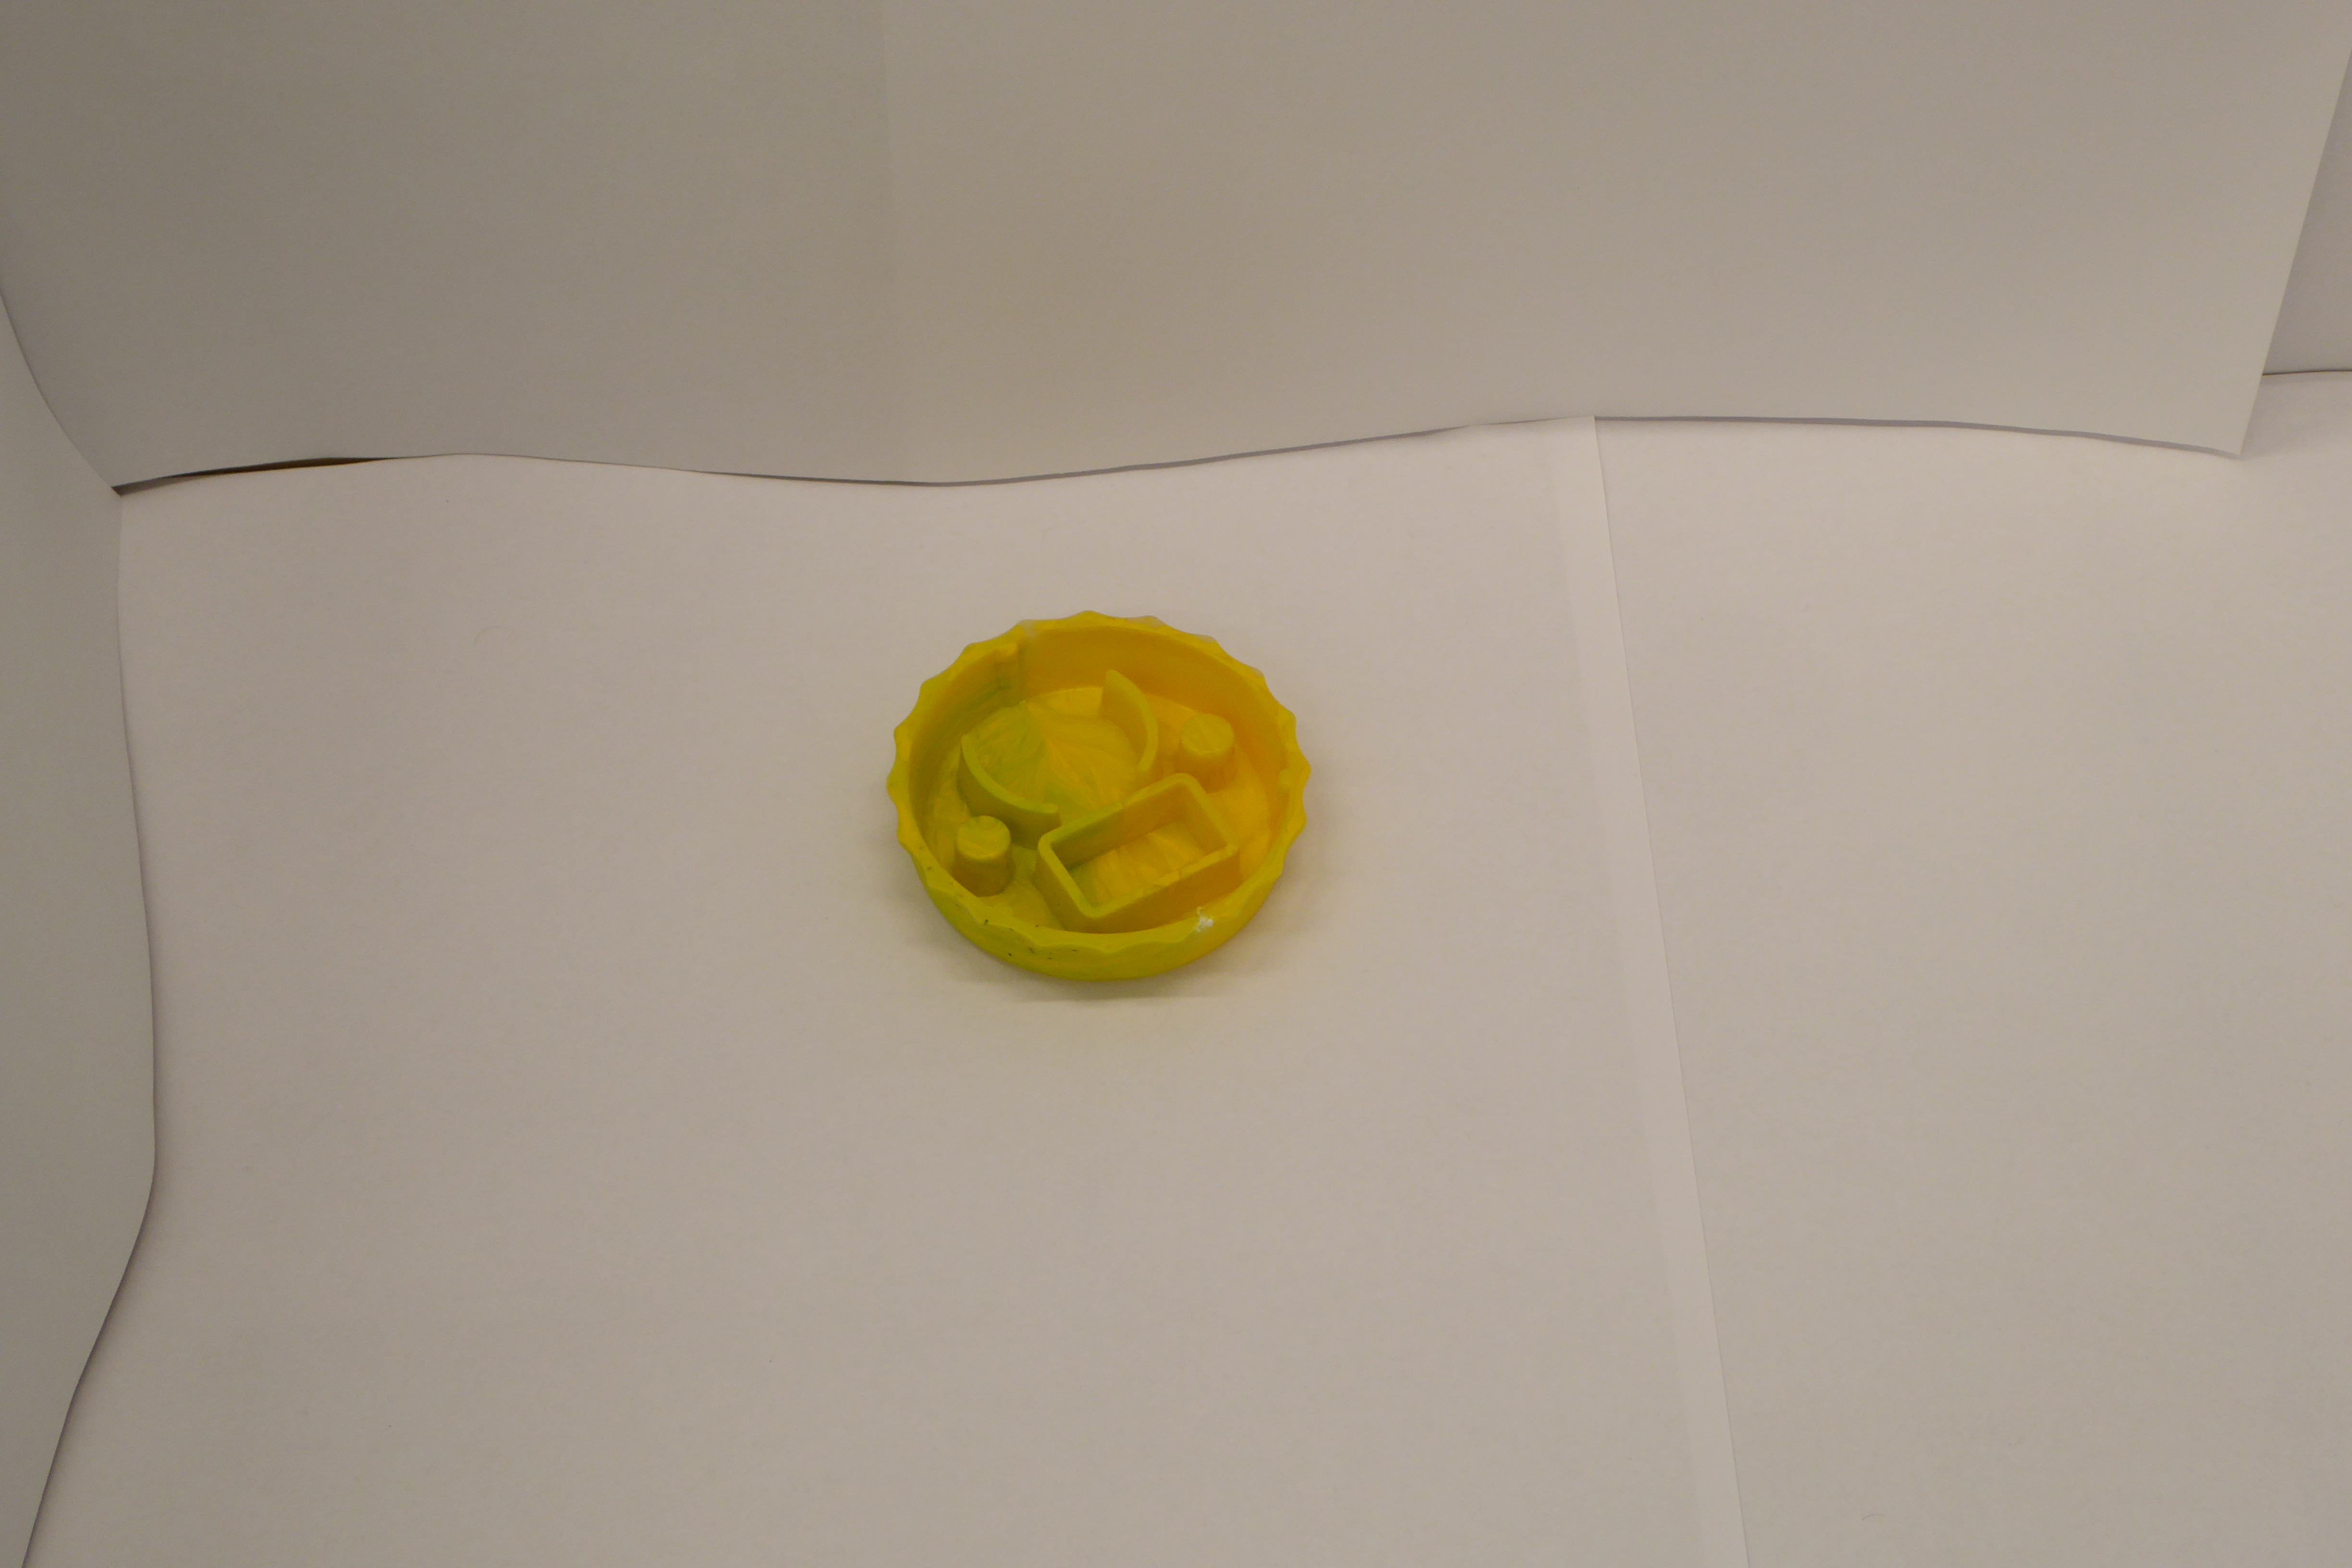
Label: Bottle Opener - Cover